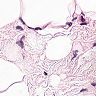
Metastatic tissue present: no